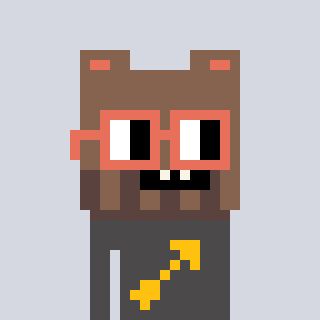
a pixel art character with square orange glasses, a bear-shaped head and a grayscale-colored body on a cool background